Question: I'm parsing data from one table and writing it back to another one. Input are characteristics, written as text. Output is a boolean field that needs to be updated. For example a characteristic would be "has 4 wheel drive" and I want to set a boolean has_4weeldrive to true.
I'm going through all the characteristics that belong to a car and set it to true if found, else to null. The filter after the tmap_1 filters the rows for which the attribute is true, and then updates that in a table. I want to do that for all different characteristics (around 10).
If I do it for one characteristic the job runs fine, as soon as I have more than 1 it only loads 1 record and waits indefinitely. I can of course make 10 jobs and it will run, but I need to touch all the characteristics 10 times, that doesn't feel right. Is this a locking issue? Is there a better way to do this? Target and source db is Postgresql if that makes a difference.

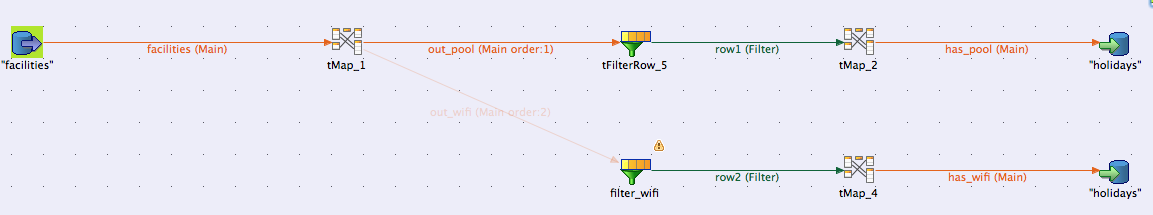
Answer: Shared connections could cause problems like this.
Also make sure you're committing after each update. Talend use 1 thread for execution (except the enterprise version) so multiple shared outputs could cause problems.
Setting the commit to 1 should eliminate the problem.